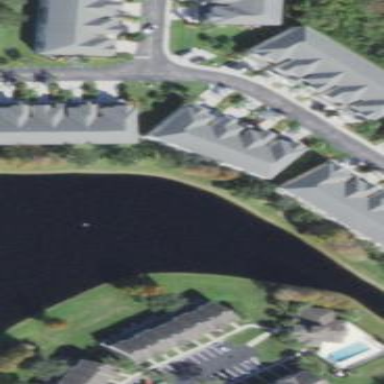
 creating natural and serene environment."